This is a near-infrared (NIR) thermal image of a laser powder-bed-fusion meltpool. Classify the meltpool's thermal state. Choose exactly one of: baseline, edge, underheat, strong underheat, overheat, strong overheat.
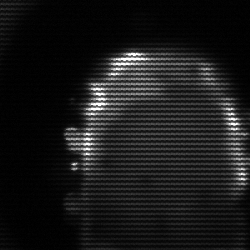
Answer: baseline